Interaction volume radius: 5 \u00c5
Interaction volume height: 15 \u00c5
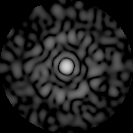
Disorder parameter: 0.8885